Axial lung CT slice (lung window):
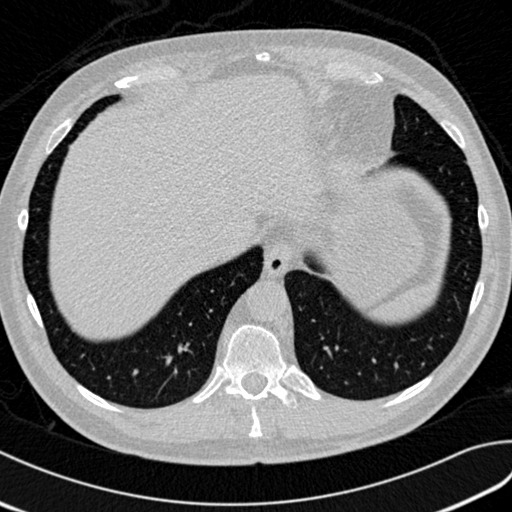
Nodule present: no